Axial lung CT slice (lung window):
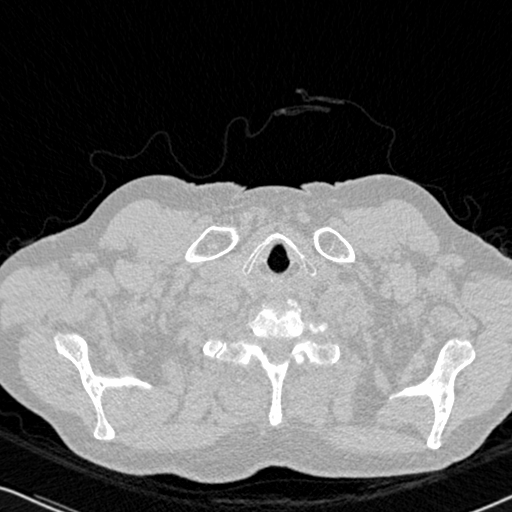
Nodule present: no